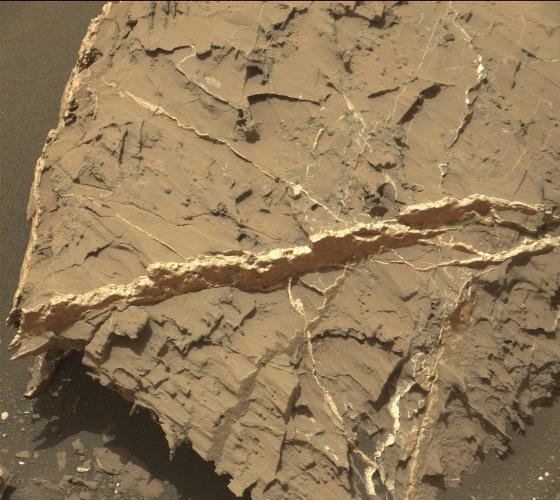
Terrain classes present: Bedrock, Gravel / Sand / Soil, Rock, Shadow